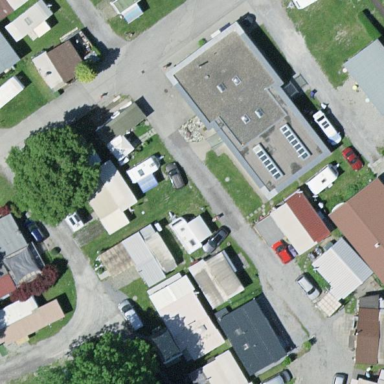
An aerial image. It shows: Toilets housed in building.